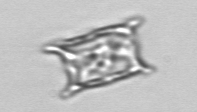
Label: Eucampia